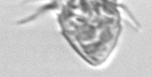
Label: Ciliophora